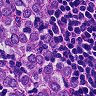
Metastatic tissue present: yes